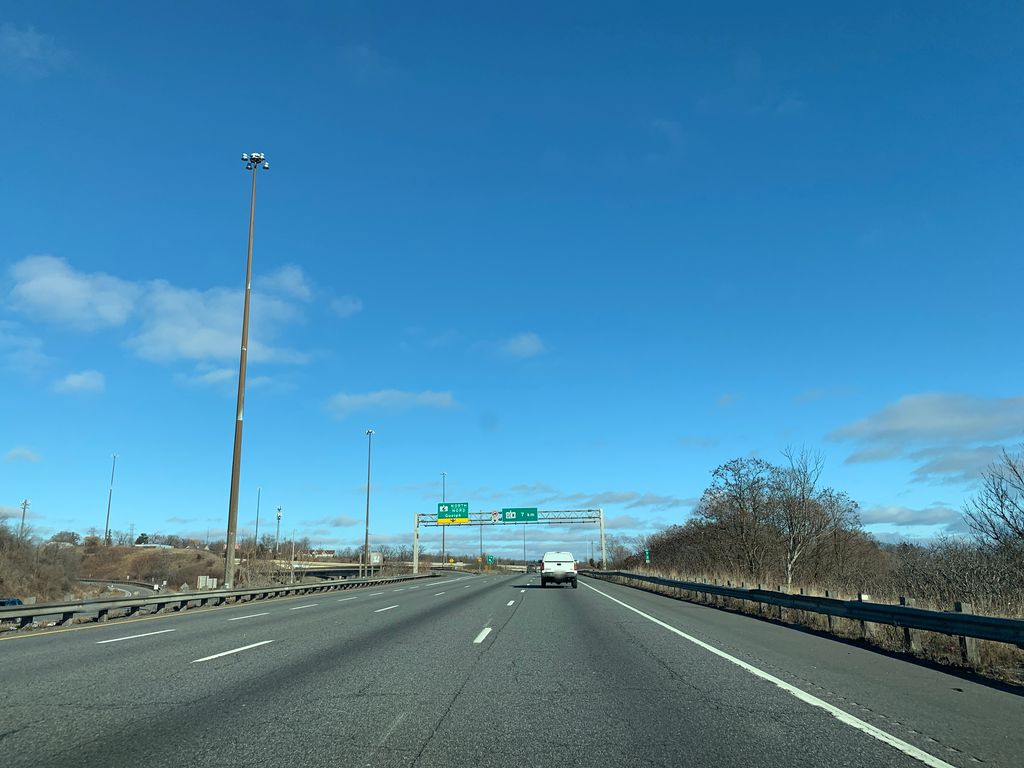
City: hamilton